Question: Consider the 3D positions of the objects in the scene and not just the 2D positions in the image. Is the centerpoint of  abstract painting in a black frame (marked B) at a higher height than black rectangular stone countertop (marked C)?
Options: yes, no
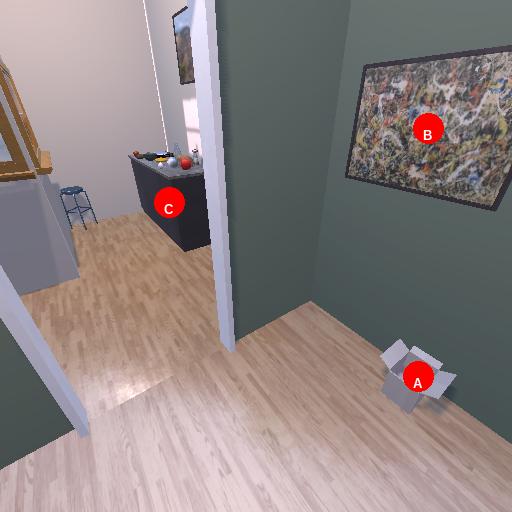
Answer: yes